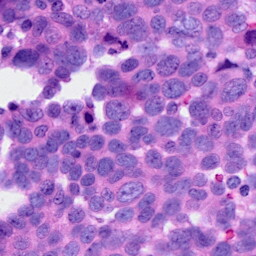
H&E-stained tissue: Ovarian